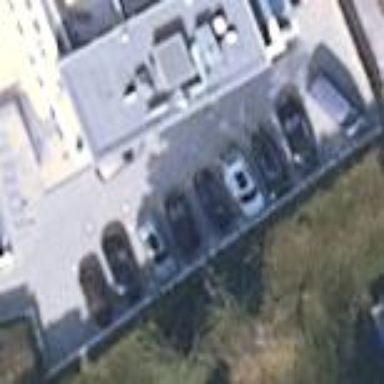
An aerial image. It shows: Parking area with paving stones surface.